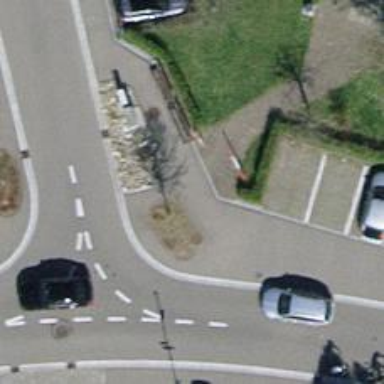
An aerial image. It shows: Asphalt sidewalk along the footway.